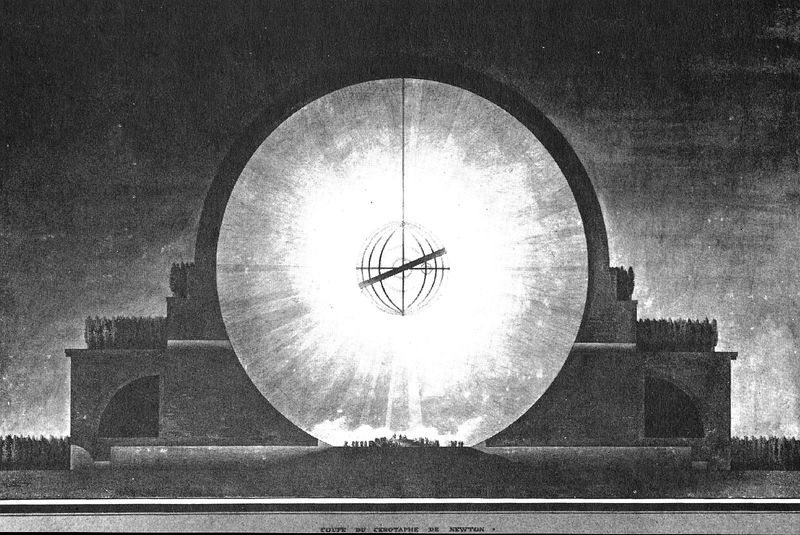
Titel: Plan des Newton-Kenotaphs von Boullée
Künstler: Etienne-Louis Boullée
Schlagwörter: dunkel, himmel, schatten, bäume, menschen, hell, licht, nacht, zeichnung, gebäude, sonne, wald, kreis, rund, schrift, abstrakt, arches, architecture, lamp, people, white, black, dark, gray, grey, modern, stufen, surreal, leuchten, bögen, burg, strahlen, denkmal, scheibe, sterne, sternenhimmel, schwarzweiß, kugel, entwurf, sky, stone, building, trees, metal, grass, light, night, drawing, black and white, pendel, monument, photo, clock, bright, grabmal, bauwerk, temple, place, shine, circle, circles, firmament, shadows, shrubs, sphäre, globe, structure, hanging, round, kenotaph, newton, stars, beams, shape, cage, industrial, machine, levels, glow, orb, bars, science, carved, shining, sphere, circular, universe, mysterious, rays, closed, alien, m, celestial, central, mound, fantastic, cuppola, longitude, isaac newton, strnenhimmel, glowing, illustraion, solar, pendulum, fixutre, cenotaphe, parallels, orbits, technology, solar system, chape